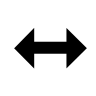
Cursor type: resize_ew
OS/theme: linux-notwaita
Variant: black